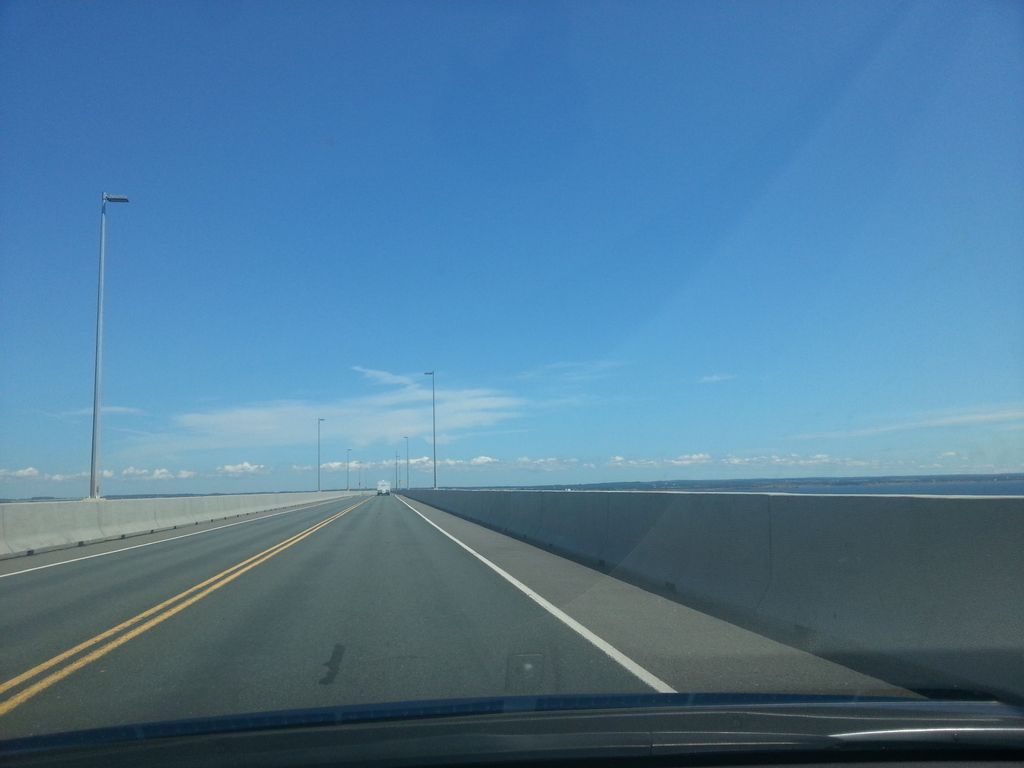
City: charlottetown